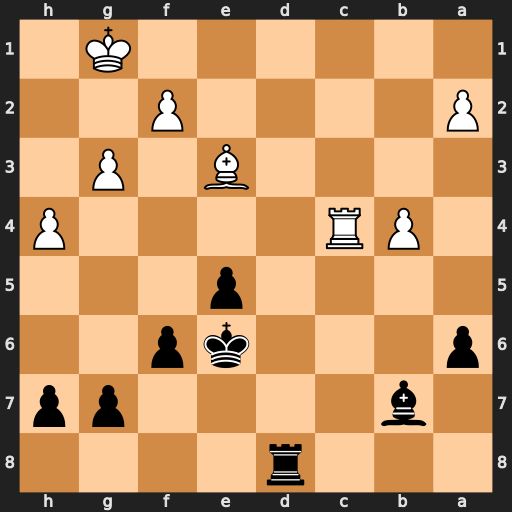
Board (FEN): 3r4/1b4pp/p3kp2/4p3/1PR4P/4B1P1/P4P2/6K1
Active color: b
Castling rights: -
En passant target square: -
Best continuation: Rd1+ Kh2 Rh1#